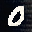
Label: 0